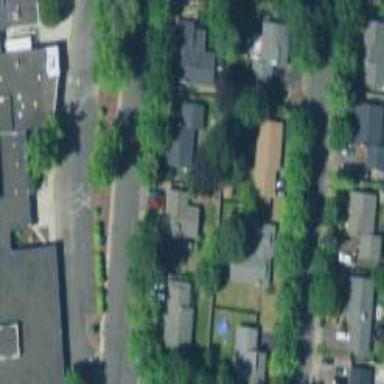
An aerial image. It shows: This residential area consists of single-family homes.